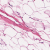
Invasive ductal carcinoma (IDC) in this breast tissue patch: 0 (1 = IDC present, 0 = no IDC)